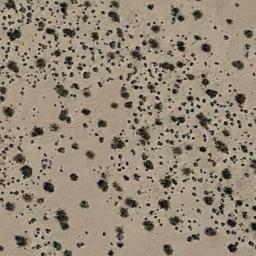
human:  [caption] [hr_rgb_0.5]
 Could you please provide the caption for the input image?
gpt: There are several trees and some weeds in this desert .

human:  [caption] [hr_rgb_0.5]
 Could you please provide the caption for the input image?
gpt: Chaparral is evenly distributed on the sand .

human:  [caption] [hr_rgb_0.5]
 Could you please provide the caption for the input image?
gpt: The chaparral is consist of sparse bushes on the desert .

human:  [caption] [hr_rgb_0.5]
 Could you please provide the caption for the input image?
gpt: A lot of dense chaparrals of different sizes grow in the desert .

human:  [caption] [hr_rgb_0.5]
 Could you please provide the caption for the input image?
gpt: The chaparral is scattered and sparse .